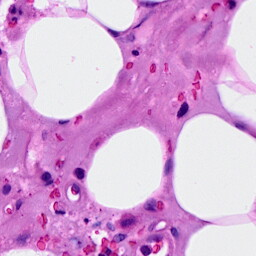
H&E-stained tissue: Breast